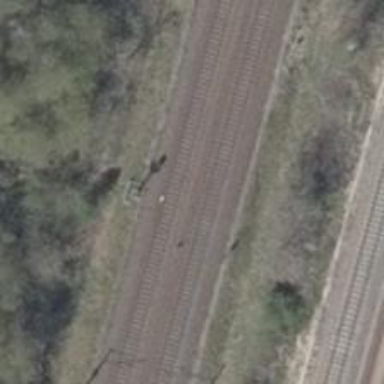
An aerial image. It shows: Railway signal.